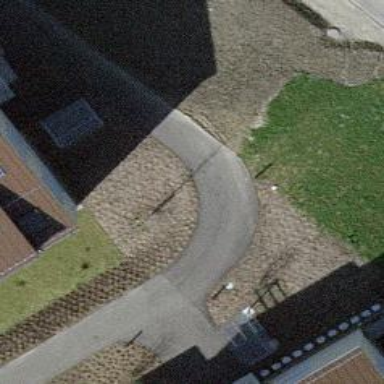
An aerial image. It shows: Footway.